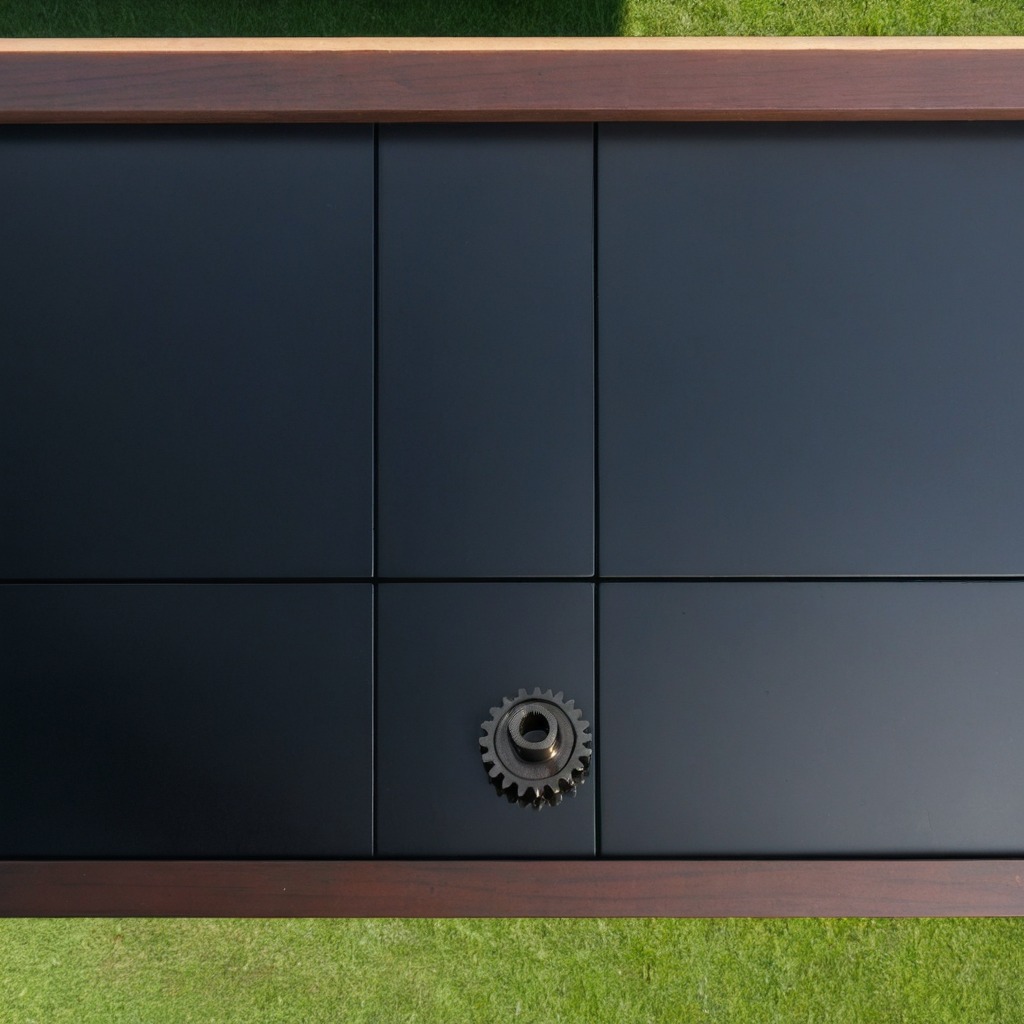
A steel gear with teeth is lying on the wooden workbench.